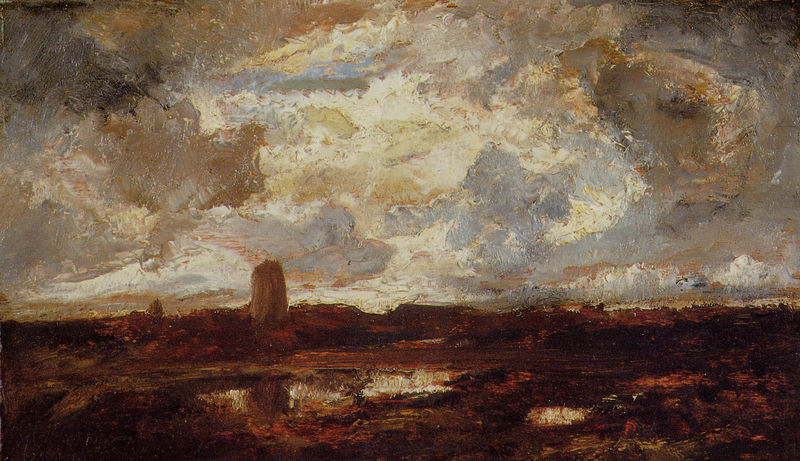
Titel: Tempête, Sturm
Künstler: Narcisse Diaz
Standort: Den Haag
Institution: Museum Mesdag
Schlagwörter: baum, blau, dunkel, gemälde, gewitter, himmel, meer, wasser, weiß, wolken, fluss, gelb, impressionismus, landschaft, ocker, see, teich, abend, bewegung, braun, grau, hintergrund, licht, orange, schwarz, ölbild, dach, gras, haus, rot, weg, wiese, wolke, beige, stein, weit, öl, bach, ebene, erde, horizont, häuser, hügel, nass, natur, spiegelung, stamm, weite, wind, busch, büsche, flach, gewässer, pastos, boden, land, england, turm, bewegt, bewölkt, pfütze, schiff, segel, düster, acker, fels, wüste, öde, dächer, landschaftsmalerei, herbst, ölgemälde, constable, sturm, turner, unwetter, wetter, wild, duktus, widerschein, stimmung, reflexion, regen, pfützen, ruine, lovis corinth, heide, erdfarben, windig, ödnis, wirbel, sumpf, pinselstrich, blaugrau, lache, regenwolken, strudel, moor, tümpel, lanfschaft, brauntöne, ölskizze, graublau, torf, grautöne, baumstumpf, william turner, moorlandschaft, regenwolke, john constable, erdbraun, monolith, weoß, wolkenstrudel, drmatisch, kreideweiss, 19. jahrhundert